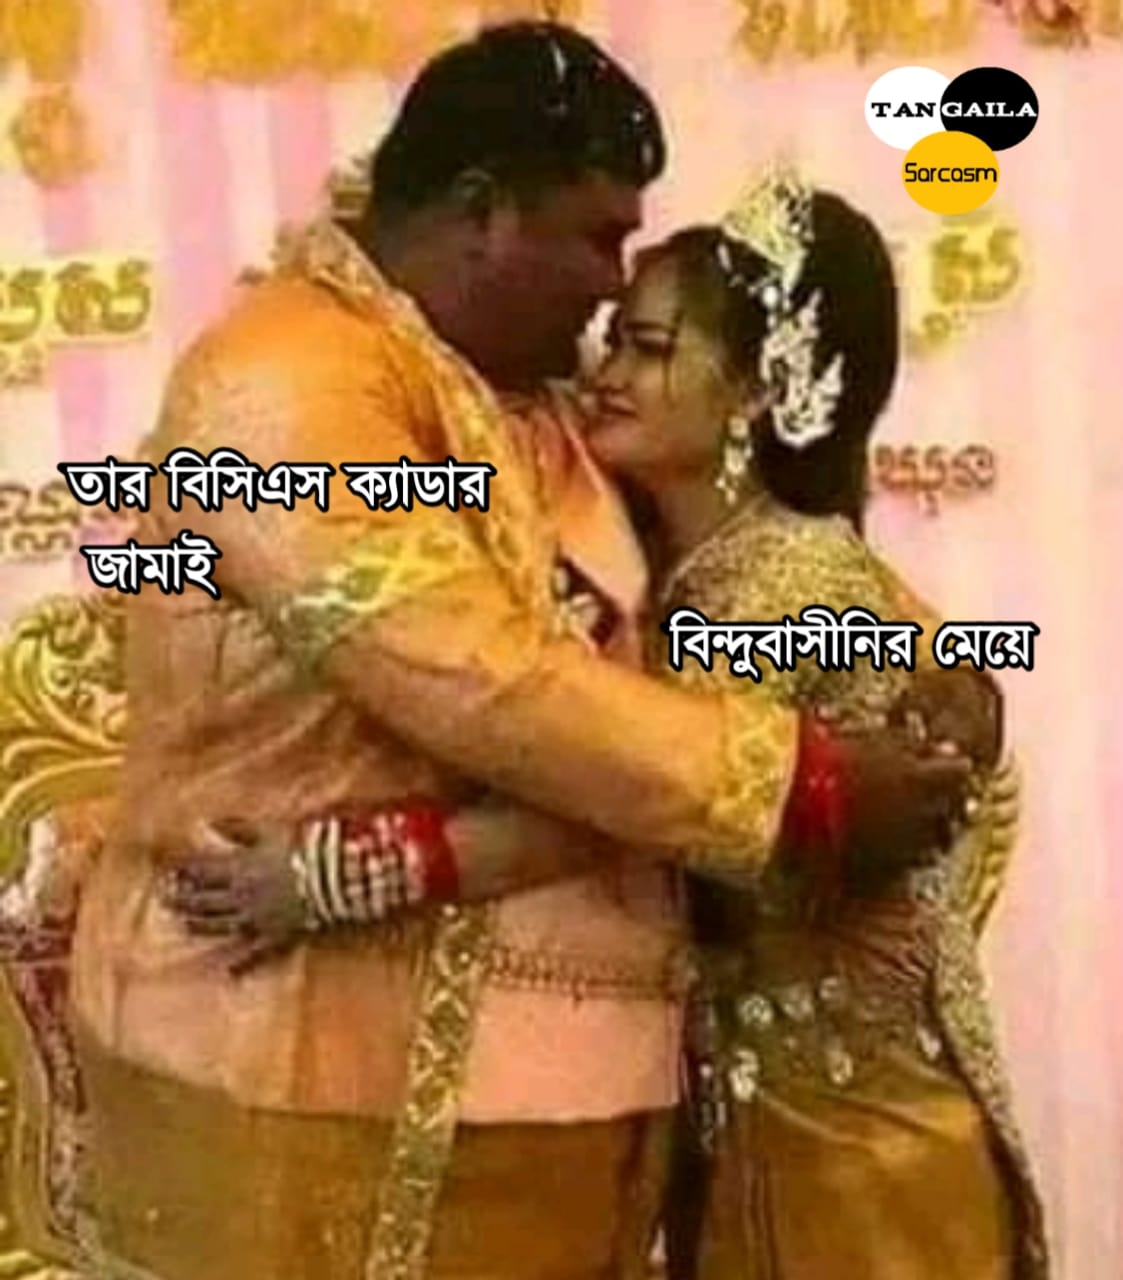
Caption: তার বিসিএস ক্যাডার জামাই    বিন্দুবাসীনির মেয়ে
Label: hate